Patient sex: F
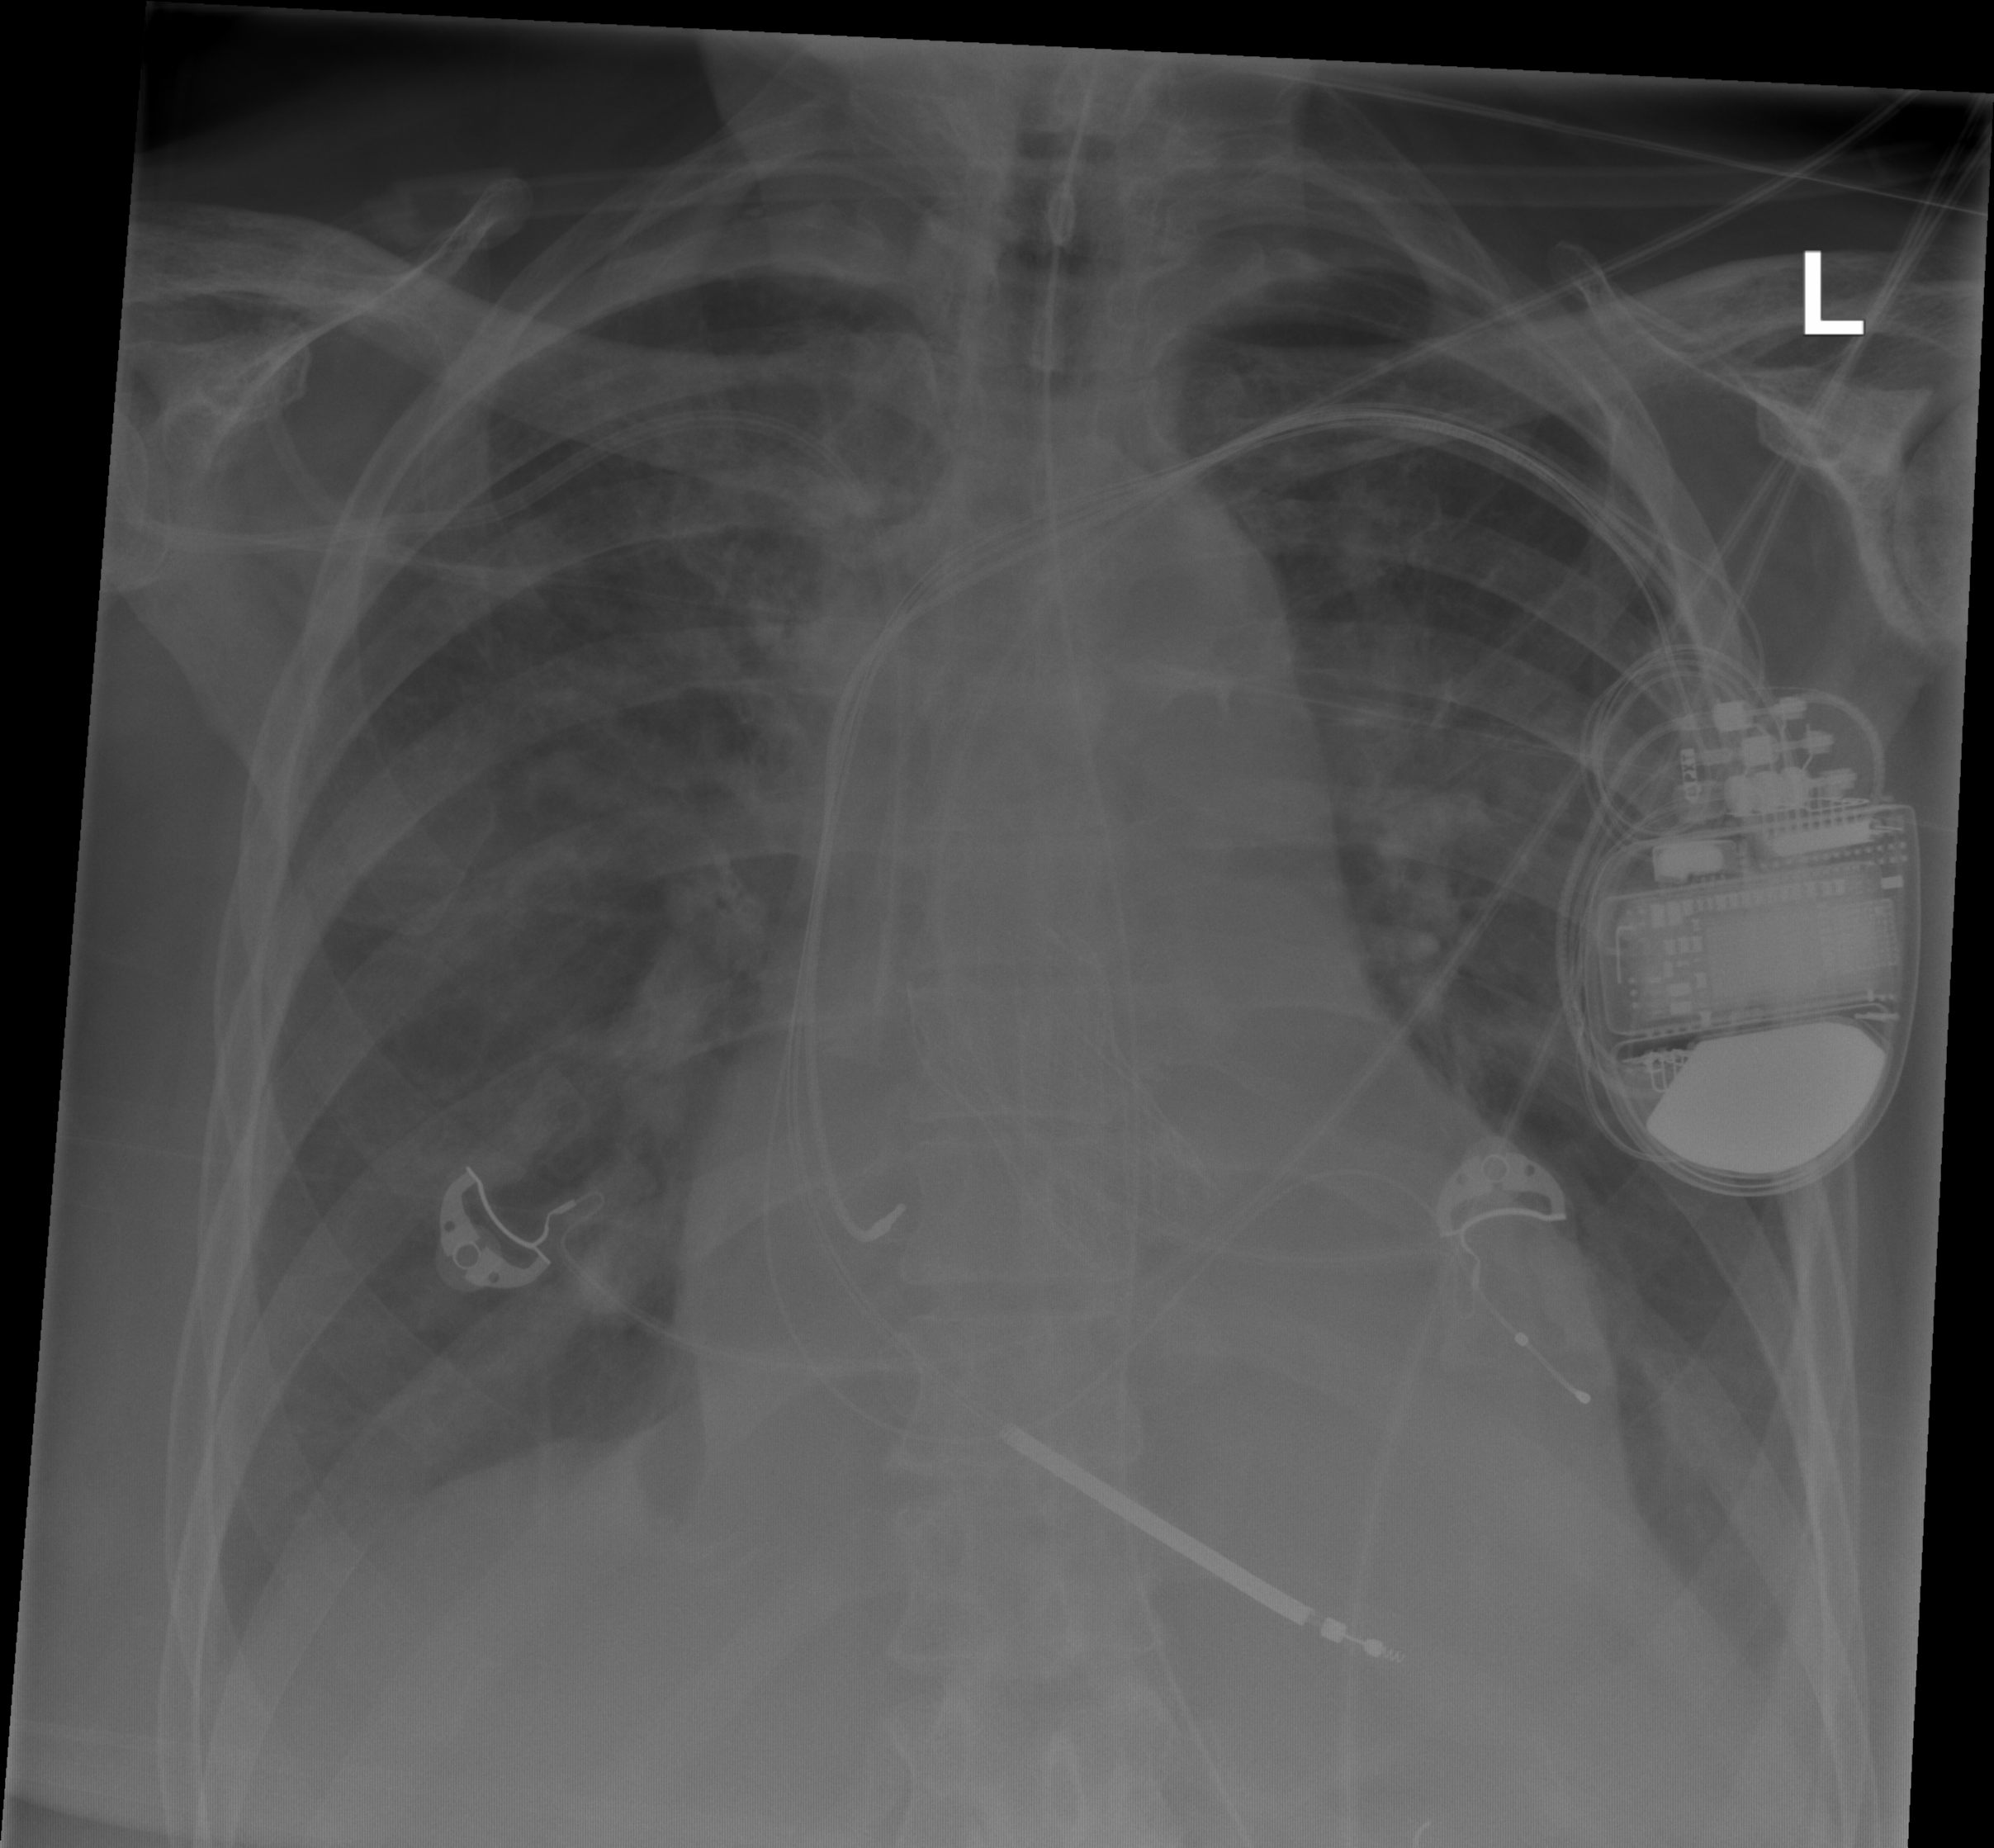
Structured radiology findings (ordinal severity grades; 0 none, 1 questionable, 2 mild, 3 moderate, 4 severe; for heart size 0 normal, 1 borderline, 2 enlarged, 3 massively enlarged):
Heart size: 0
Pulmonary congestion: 2
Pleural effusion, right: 0
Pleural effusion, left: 0
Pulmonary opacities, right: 2
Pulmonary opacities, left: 2
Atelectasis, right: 0
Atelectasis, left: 0